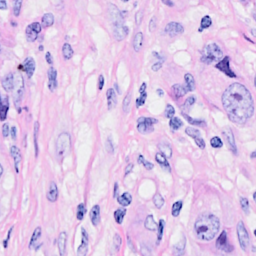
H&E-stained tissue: Breast